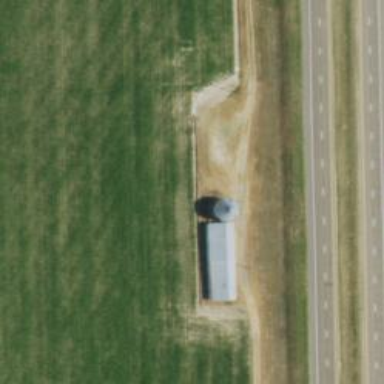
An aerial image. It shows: Silo.